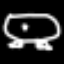
Label: frog